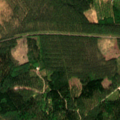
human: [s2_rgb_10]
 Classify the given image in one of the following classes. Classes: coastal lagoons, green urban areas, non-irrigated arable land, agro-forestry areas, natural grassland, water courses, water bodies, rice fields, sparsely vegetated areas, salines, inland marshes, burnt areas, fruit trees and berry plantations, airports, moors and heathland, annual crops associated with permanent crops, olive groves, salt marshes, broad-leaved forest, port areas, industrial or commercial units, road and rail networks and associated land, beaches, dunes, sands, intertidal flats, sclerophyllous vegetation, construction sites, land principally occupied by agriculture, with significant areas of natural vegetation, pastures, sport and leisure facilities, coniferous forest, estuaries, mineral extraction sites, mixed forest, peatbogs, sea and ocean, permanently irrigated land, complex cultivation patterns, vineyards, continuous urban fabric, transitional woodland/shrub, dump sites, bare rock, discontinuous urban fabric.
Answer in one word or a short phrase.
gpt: coniferous forest, mixed forest